Field crop: maize
Growth stage: 2
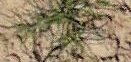
Species: salsola